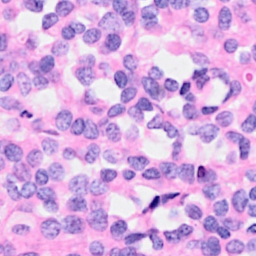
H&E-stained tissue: Breast